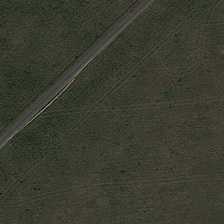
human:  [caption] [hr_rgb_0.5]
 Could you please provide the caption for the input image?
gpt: it is a large piece of green meadow .

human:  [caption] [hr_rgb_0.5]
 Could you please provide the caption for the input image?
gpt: it is a large piece of green meadow .

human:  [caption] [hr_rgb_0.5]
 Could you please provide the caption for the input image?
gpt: it is a large piece of green meadow .

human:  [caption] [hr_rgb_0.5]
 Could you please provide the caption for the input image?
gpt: it is a large piece of green meadow .

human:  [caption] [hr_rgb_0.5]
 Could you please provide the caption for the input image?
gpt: it is a large piece of green meadow .